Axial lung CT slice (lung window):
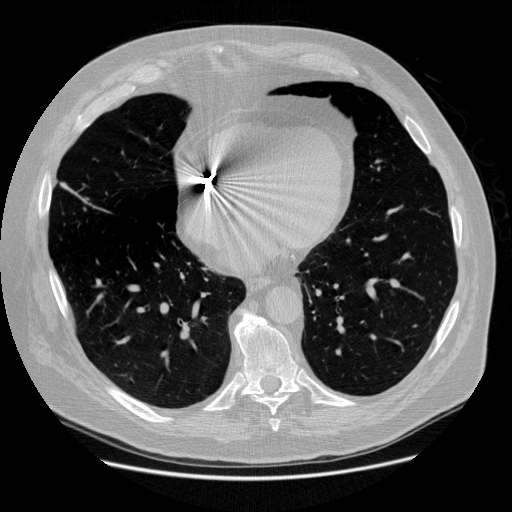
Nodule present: no